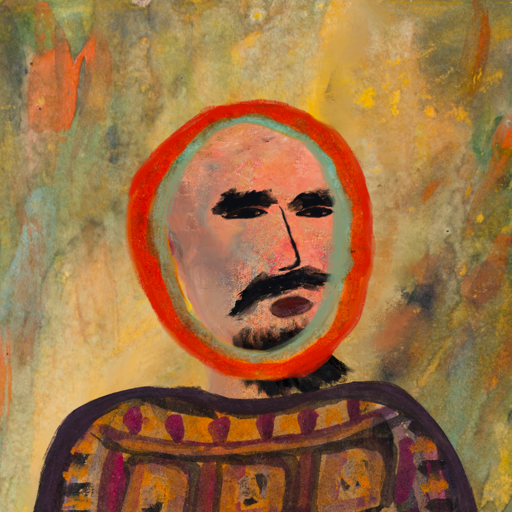
Background: Comrade, Head And Neck Side: Irani, Face Side: Mosgoul, Bust: Doll, Hair Side: Sisters, Head Accessory: Blank, Second Necklace: Blank, Necklace: Blank, Baby: Blank